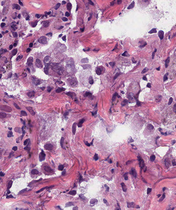
Tumor epithelial tissue: yes
Tumor-associated stroma tissue: yes
Normal tissue: no